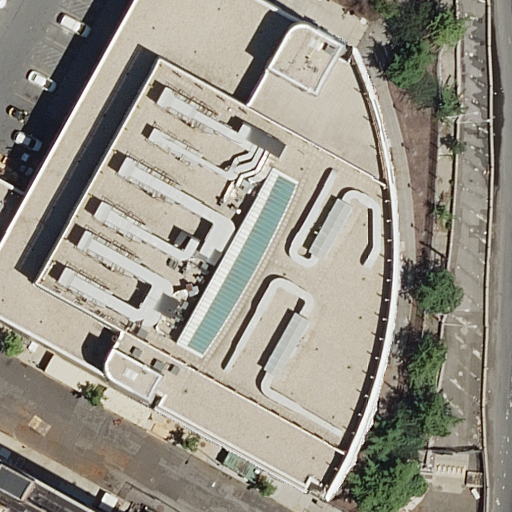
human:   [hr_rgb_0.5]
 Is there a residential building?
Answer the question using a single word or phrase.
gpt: yes

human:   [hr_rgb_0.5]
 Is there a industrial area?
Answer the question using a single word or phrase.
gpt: yes

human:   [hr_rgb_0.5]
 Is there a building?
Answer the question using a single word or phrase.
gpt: yes

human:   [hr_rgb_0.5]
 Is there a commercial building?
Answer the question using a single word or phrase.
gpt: no

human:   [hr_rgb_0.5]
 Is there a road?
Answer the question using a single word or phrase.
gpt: yes

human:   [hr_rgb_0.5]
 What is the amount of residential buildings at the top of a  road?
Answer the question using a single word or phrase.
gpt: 0

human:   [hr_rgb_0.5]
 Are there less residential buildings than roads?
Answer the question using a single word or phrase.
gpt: yes

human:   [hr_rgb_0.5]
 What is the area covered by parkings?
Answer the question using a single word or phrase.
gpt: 350m2

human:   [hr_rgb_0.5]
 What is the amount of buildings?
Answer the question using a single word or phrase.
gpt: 2

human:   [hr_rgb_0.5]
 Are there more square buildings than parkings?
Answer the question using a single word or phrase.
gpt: no

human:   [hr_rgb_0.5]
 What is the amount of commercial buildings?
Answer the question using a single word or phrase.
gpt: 0

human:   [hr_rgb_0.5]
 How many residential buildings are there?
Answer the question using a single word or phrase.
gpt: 1

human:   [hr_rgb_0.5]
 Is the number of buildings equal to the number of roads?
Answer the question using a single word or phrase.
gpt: no

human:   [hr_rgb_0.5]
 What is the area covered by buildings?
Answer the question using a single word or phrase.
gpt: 5655m2

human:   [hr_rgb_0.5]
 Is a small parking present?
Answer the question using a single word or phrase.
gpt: no

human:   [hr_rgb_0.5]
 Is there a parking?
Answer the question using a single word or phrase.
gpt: yes

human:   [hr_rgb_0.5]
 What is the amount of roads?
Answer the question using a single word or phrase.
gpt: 5

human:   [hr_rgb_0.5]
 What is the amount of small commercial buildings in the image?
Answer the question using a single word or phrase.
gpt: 0

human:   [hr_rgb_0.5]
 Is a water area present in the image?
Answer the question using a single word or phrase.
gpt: no

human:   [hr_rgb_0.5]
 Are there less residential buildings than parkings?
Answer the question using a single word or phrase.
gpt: no

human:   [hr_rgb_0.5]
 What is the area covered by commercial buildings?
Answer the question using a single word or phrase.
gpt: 0m2

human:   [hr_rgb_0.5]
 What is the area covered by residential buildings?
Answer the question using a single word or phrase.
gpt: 5599m2

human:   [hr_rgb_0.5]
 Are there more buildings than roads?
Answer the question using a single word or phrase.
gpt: no

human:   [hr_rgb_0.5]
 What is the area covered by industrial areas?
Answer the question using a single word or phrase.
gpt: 10218m2

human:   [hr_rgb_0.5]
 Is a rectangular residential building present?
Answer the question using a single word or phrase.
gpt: no

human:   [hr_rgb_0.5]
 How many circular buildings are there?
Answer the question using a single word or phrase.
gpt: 0

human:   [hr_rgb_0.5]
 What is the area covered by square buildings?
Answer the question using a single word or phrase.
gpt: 0m2

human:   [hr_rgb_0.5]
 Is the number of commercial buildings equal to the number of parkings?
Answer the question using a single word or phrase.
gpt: no

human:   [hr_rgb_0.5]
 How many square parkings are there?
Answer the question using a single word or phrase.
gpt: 0

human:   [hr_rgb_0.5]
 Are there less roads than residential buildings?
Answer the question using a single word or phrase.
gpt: no

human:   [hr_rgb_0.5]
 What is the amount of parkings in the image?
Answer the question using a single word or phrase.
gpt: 1

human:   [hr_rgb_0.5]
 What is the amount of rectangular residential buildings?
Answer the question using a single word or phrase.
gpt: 0

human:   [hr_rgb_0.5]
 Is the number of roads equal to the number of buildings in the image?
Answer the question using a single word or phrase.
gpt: no

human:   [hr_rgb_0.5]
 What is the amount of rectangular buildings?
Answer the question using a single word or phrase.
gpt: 1

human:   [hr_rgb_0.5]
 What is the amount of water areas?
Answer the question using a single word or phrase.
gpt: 0

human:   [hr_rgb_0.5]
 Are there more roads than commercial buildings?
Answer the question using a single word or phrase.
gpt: yes

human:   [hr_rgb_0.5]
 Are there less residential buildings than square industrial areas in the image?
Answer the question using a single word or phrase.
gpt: no

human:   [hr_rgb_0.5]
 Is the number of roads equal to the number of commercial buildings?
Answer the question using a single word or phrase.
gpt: no

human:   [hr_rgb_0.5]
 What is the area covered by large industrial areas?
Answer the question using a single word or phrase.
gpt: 10218m2

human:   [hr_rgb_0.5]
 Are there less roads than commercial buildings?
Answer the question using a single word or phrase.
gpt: no

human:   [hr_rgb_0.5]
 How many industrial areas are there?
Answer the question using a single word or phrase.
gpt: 1

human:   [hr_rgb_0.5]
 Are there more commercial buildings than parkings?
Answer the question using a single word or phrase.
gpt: no

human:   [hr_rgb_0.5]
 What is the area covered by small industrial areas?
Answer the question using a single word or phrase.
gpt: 0m2

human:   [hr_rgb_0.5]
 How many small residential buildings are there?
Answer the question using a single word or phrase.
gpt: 0

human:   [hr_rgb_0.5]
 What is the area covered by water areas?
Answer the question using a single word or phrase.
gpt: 0m2

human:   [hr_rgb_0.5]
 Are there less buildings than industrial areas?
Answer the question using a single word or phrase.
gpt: no

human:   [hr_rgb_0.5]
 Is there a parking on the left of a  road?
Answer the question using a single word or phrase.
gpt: no

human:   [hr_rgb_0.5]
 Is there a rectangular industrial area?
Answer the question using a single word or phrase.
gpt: no

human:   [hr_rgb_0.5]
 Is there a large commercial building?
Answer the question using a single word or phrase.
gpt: no

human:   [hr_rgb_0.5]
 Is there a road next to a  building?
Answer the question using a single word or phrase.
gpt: yes

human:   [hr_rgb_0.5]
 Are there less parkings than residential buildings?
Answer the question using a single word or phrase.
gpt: no

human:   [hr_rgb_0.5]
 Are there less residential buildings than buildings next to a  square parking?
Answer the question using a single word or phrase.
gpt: no

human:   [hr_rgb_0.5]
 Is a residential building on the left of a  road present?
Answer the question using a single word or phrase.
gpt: no

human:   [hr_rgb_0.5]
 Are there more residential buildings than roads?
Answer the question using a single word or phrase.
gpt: no

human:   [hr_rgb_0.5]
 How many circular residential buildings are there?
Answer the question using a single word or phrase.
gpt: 0

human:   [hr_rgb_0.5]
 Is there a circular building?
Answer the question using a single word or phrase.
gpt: no

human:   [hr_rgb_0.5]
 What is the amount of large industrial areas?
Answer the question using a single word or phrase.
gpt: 1

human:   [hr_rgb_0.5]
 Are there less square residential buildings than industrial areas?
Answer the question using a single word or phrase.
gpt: yes

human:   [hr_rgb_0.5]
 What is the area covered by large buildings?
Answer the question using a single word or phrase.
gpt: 5599m2

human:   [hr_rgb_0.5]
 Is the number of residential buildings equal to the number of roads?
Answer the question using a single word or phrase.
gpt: no

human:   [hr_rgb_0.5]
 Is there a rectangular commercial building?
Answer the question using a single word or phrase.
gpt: no

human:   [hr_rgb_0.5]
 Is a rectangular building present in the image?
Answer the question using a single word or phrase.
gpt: yes

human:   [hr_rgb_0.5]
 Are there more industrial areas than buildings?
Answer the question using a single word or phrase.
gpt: no

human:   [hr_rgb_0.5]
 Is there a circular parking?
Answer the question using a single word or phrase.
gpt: no